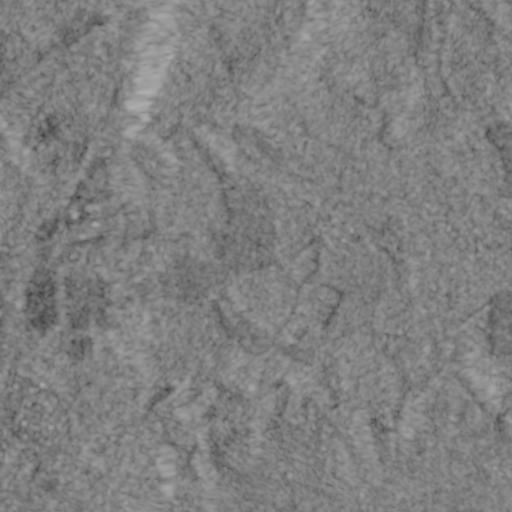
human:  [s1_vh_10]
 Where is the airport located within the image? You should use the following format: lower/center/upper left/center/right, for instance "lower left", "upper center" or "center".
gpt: The airport is located in the lower left of the image.
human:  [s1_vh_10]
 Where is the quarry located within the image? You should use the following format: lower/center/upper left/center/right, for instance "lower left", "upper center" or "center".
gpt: The quarry is located in the upper left of the image.
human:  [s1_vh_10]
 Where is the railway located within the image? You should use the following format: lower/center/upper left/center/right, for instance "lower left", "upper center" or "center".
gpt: The railway is located in the left of the image.
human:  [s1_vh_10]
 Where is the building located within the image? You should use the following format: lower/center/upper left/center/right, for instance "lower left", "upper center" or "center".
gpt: The building is located in the left of the image.
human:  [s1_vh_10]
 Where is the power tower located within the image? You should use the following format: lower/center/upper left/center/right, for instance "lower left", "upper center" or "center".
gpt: There is no power tower in the image.

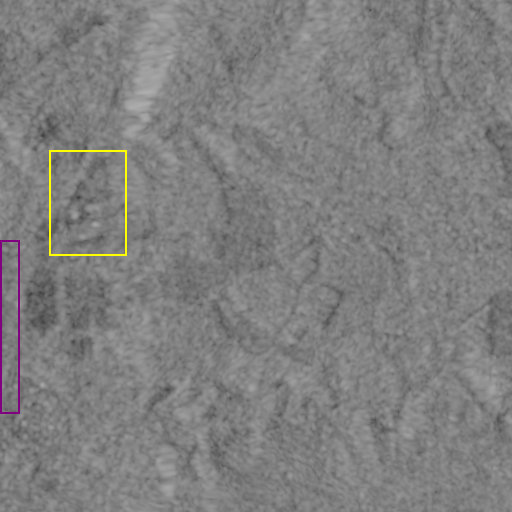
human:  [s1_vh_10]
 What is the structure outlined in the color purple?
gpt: The structure outlined in purple is an airport.
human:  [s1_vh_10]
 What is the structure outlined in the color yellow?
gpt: The structure outlined in yellow is a quarry.
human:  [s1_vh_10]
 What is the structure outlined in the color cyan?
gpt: There is no cyan outline.